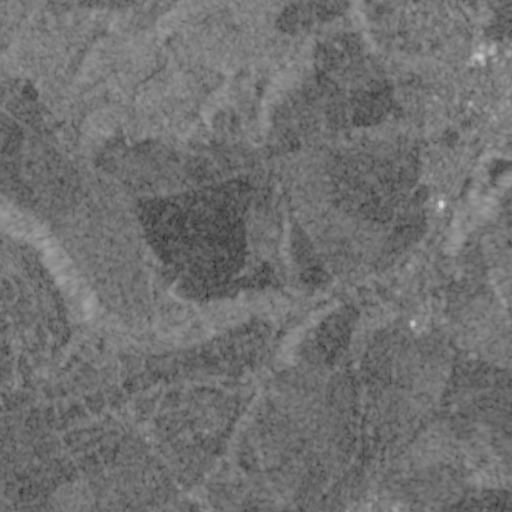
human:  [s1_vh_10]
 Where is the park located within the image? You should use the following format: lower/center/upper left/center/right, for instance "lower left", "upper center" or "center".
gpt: The park is located in the upper right of the image.
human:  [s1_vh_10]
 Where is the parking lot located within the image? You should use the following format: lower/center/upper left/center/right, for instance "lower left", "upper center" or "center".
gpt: The parking lot is located in the upper right of the image.
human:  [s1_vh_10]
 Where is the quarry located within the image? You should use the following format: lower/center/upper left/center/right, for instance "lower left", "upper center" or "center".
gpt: The quarry is located in the upper right of the image.
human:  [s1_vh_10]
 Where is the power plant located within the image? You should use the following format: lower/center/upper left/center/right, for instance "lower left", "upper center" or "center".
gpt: There is no power plant in the image.

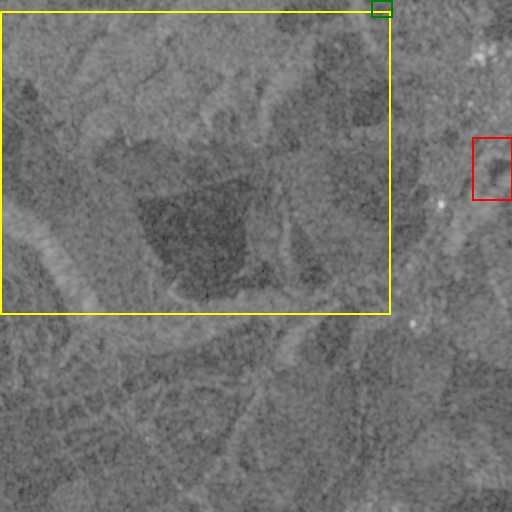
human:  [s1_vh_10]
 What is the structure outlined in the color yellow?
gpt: The structure outlined in yellow is a crop field.
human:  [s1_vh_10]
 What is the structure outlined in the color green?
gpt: The structure outlined in green is a park.
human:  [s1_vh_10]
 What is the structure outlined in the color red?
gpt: The structure outlined in red is a quarry.
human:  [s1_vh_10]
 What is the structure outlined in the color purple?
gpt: There is no purple outline.